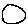
Label: circle